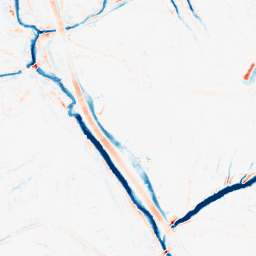
Category: morphological
Decomposition family: tophat_combined
Decomposition parameters: size: 5
Upsampling method: linear_exact
Upsampling parameters: scale: 2
Upsampling scale: 2